Aerial crown-view tile of a tropical tree (Barro Colorado Island, Panama), acquired 20250715:
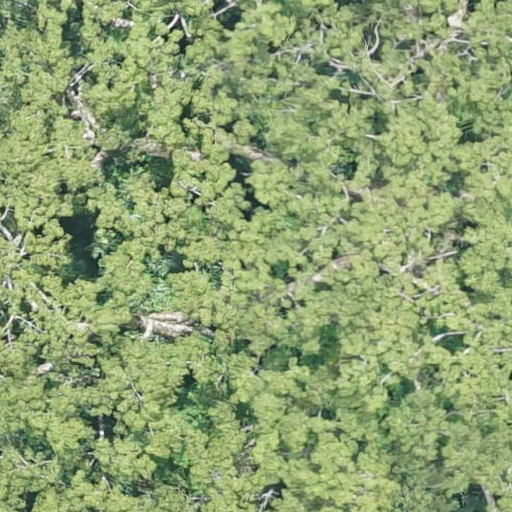
Species: Ceiba pentandra
GBIF accepted scientific name: Ceiba pentandra
Crown area: 1009.463 m²